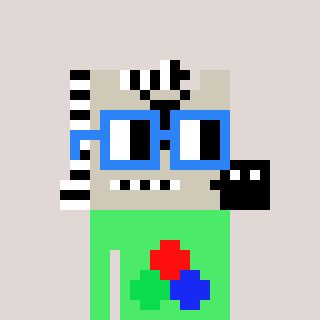
a pixel art character with square blue glasses, a zebra-shaped head and a teal-colored body on a warm background